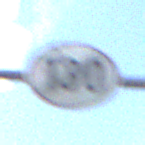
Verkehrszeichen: EndeGeschwindigkeit130
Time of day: MorningAfternoon
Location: Outdoor (Suburban)
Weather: PartlyCloudy
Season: NotSpecified
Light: Natural